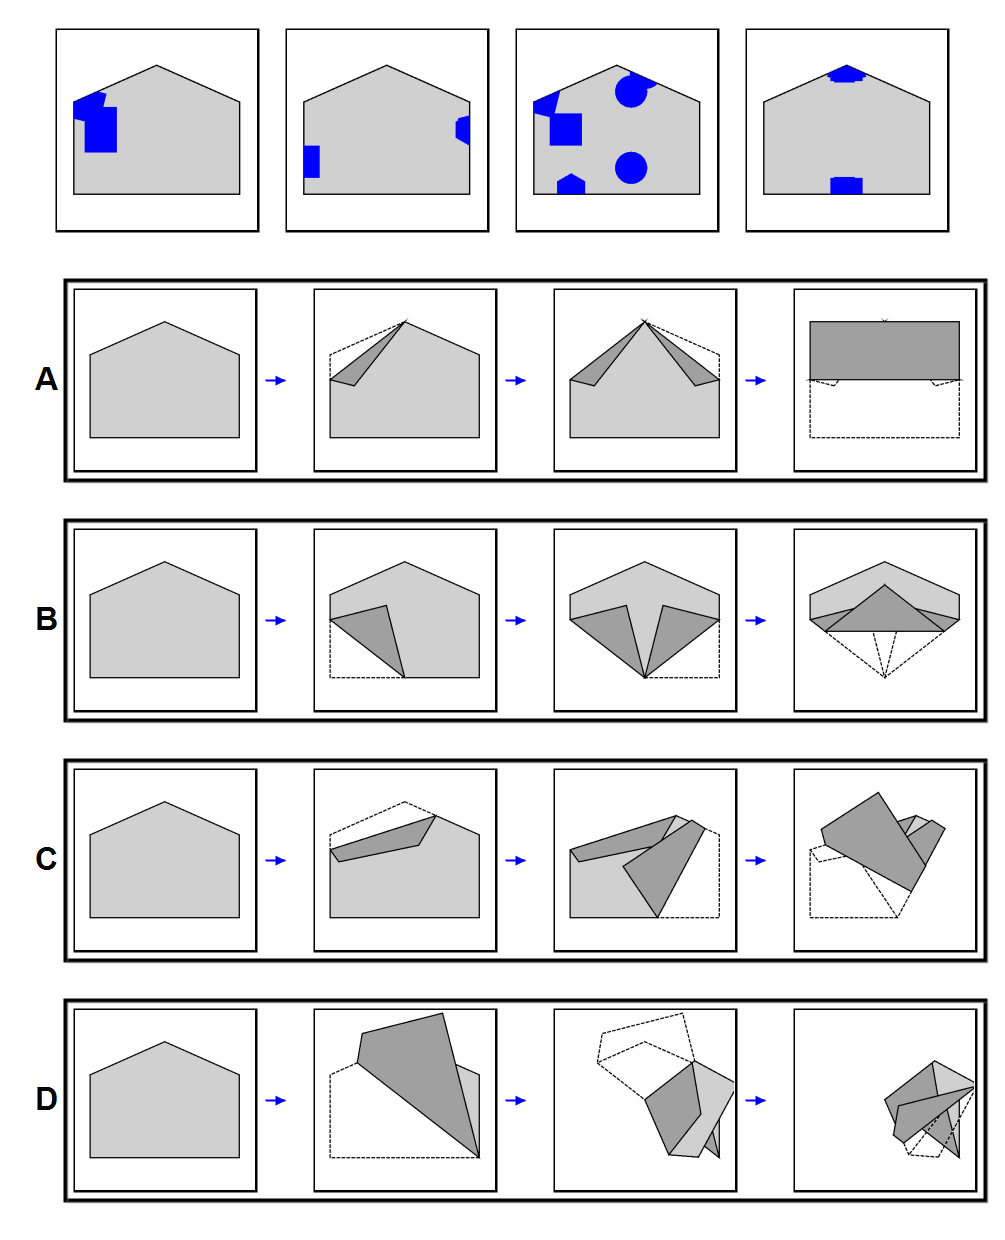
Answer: A